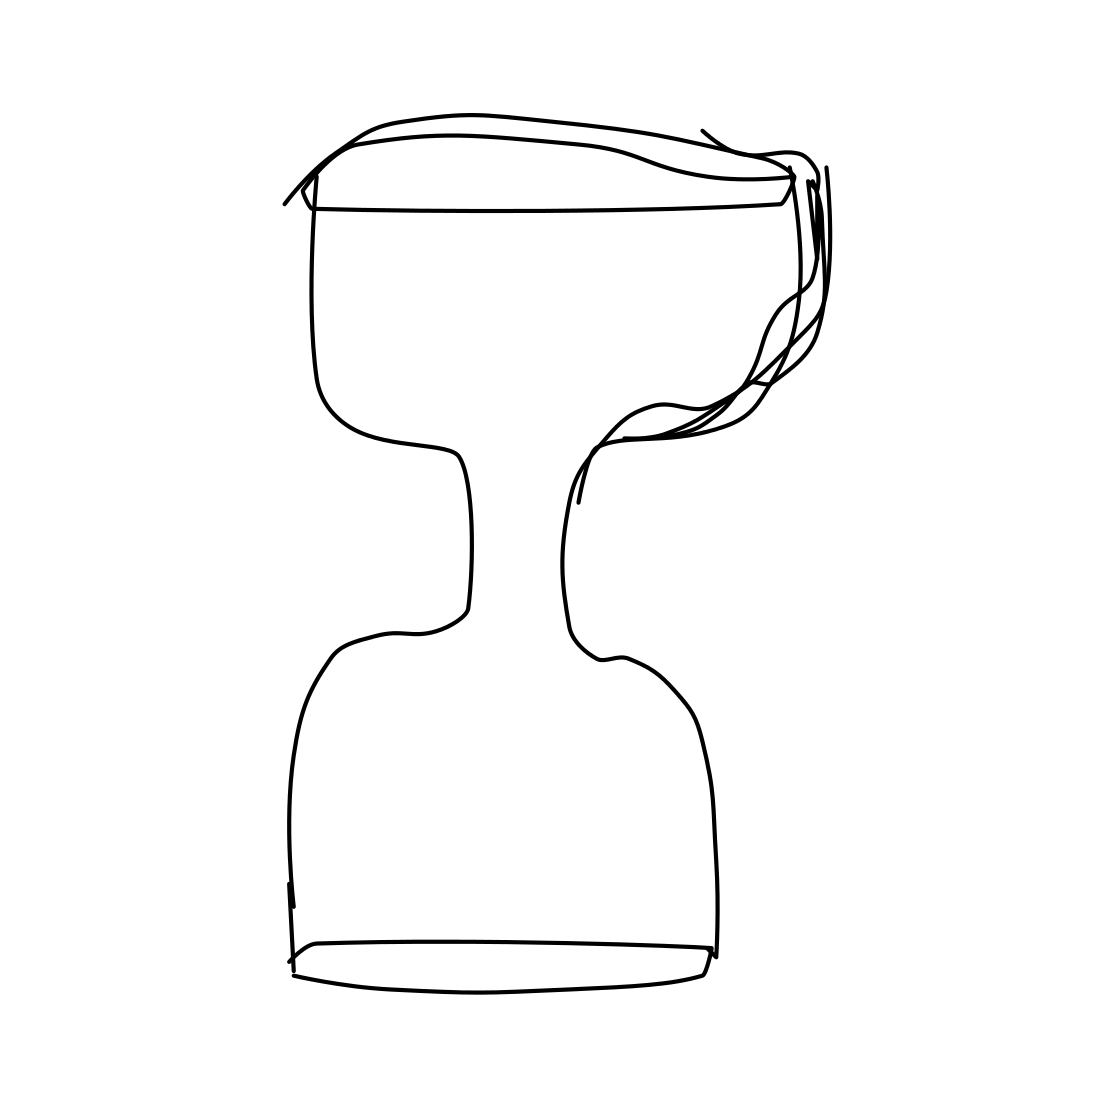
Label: hourglass